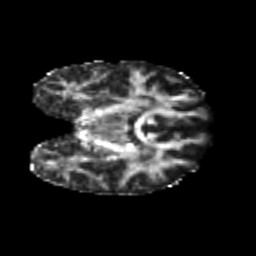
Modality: FA
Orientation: coronal
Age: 24
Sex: female
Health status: healthy
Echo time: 0.074 s